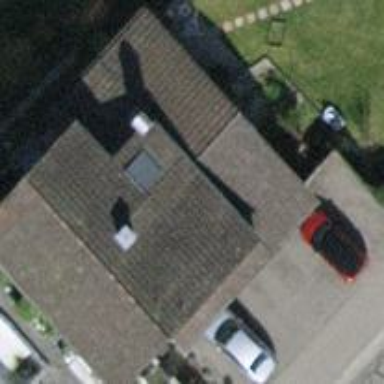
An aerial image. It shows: Building with tiled roof.